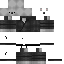
A female skeleton skin with dark skin, wearing brown helmet dressed in a black robe top and black pants, featuring a closed mouth.